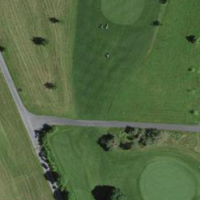
EUNIS habitat code: 53
Species observed at this site:
Motacilla alba